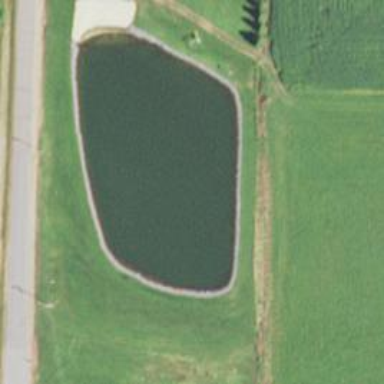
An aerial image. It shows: Peaceful pond surrounded by nature.